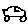
Label: car